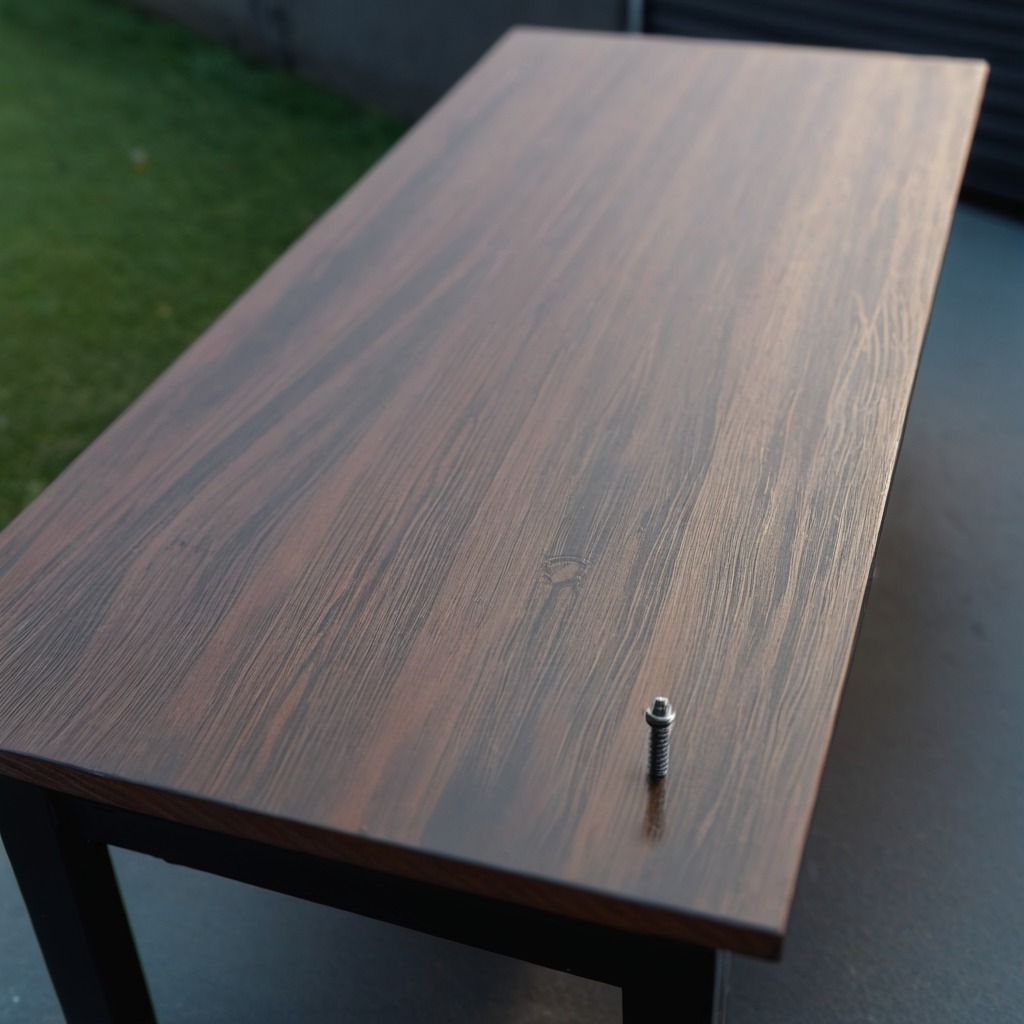
A metal screw is lying on a table with burn marks in a small garage at twilight.